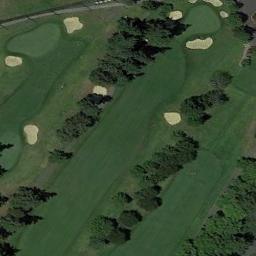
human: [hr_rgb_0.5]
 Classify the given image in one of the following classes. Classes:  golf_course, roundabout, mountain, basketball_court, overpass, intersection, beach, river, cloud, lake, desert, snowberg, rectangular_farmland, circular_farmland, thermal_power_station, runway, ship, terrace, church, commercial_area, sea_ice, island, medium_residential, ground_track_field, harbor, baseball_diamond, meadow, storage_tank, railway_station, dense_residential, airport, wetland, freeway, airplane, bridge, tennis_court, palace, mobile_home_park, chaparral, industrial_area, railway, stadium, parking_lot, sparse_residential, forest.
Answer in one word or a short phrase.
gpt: golf_course